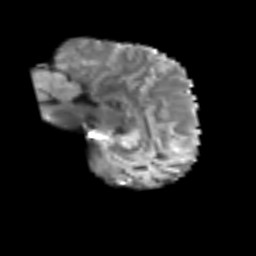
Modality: T2w
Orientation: sagittal
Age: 57
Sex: male
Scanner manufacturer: siemens
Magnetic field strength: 3 T
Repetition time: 6.1 s
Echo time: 0.101 s